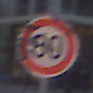
Verkehrszeichen: Geschwindigkeit80
Umgebung: Outdoor, Urban
Tageszeit: SunriseSunset
Wetter: PartlyCloudy
Licht: Natural
Jahreszeit: NotSpecified
Kontrast: LowContrast